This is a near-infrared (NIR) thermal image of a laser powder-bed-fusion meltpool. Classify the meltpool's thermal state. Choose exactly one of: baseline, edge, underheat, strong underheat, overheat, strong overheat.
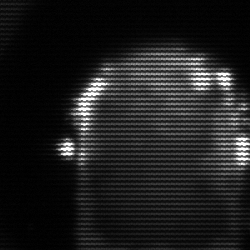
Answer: baseline